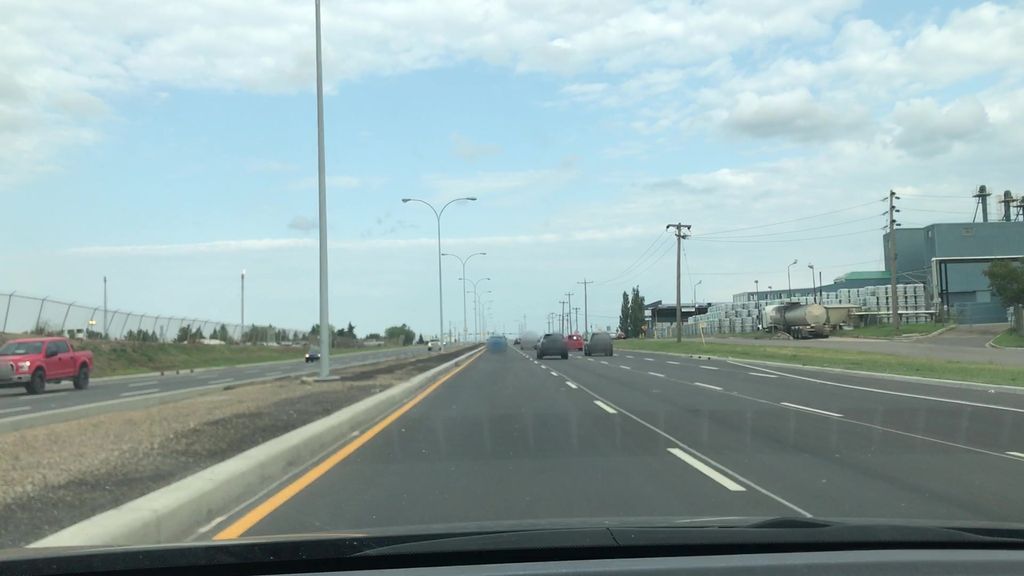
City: edmonton